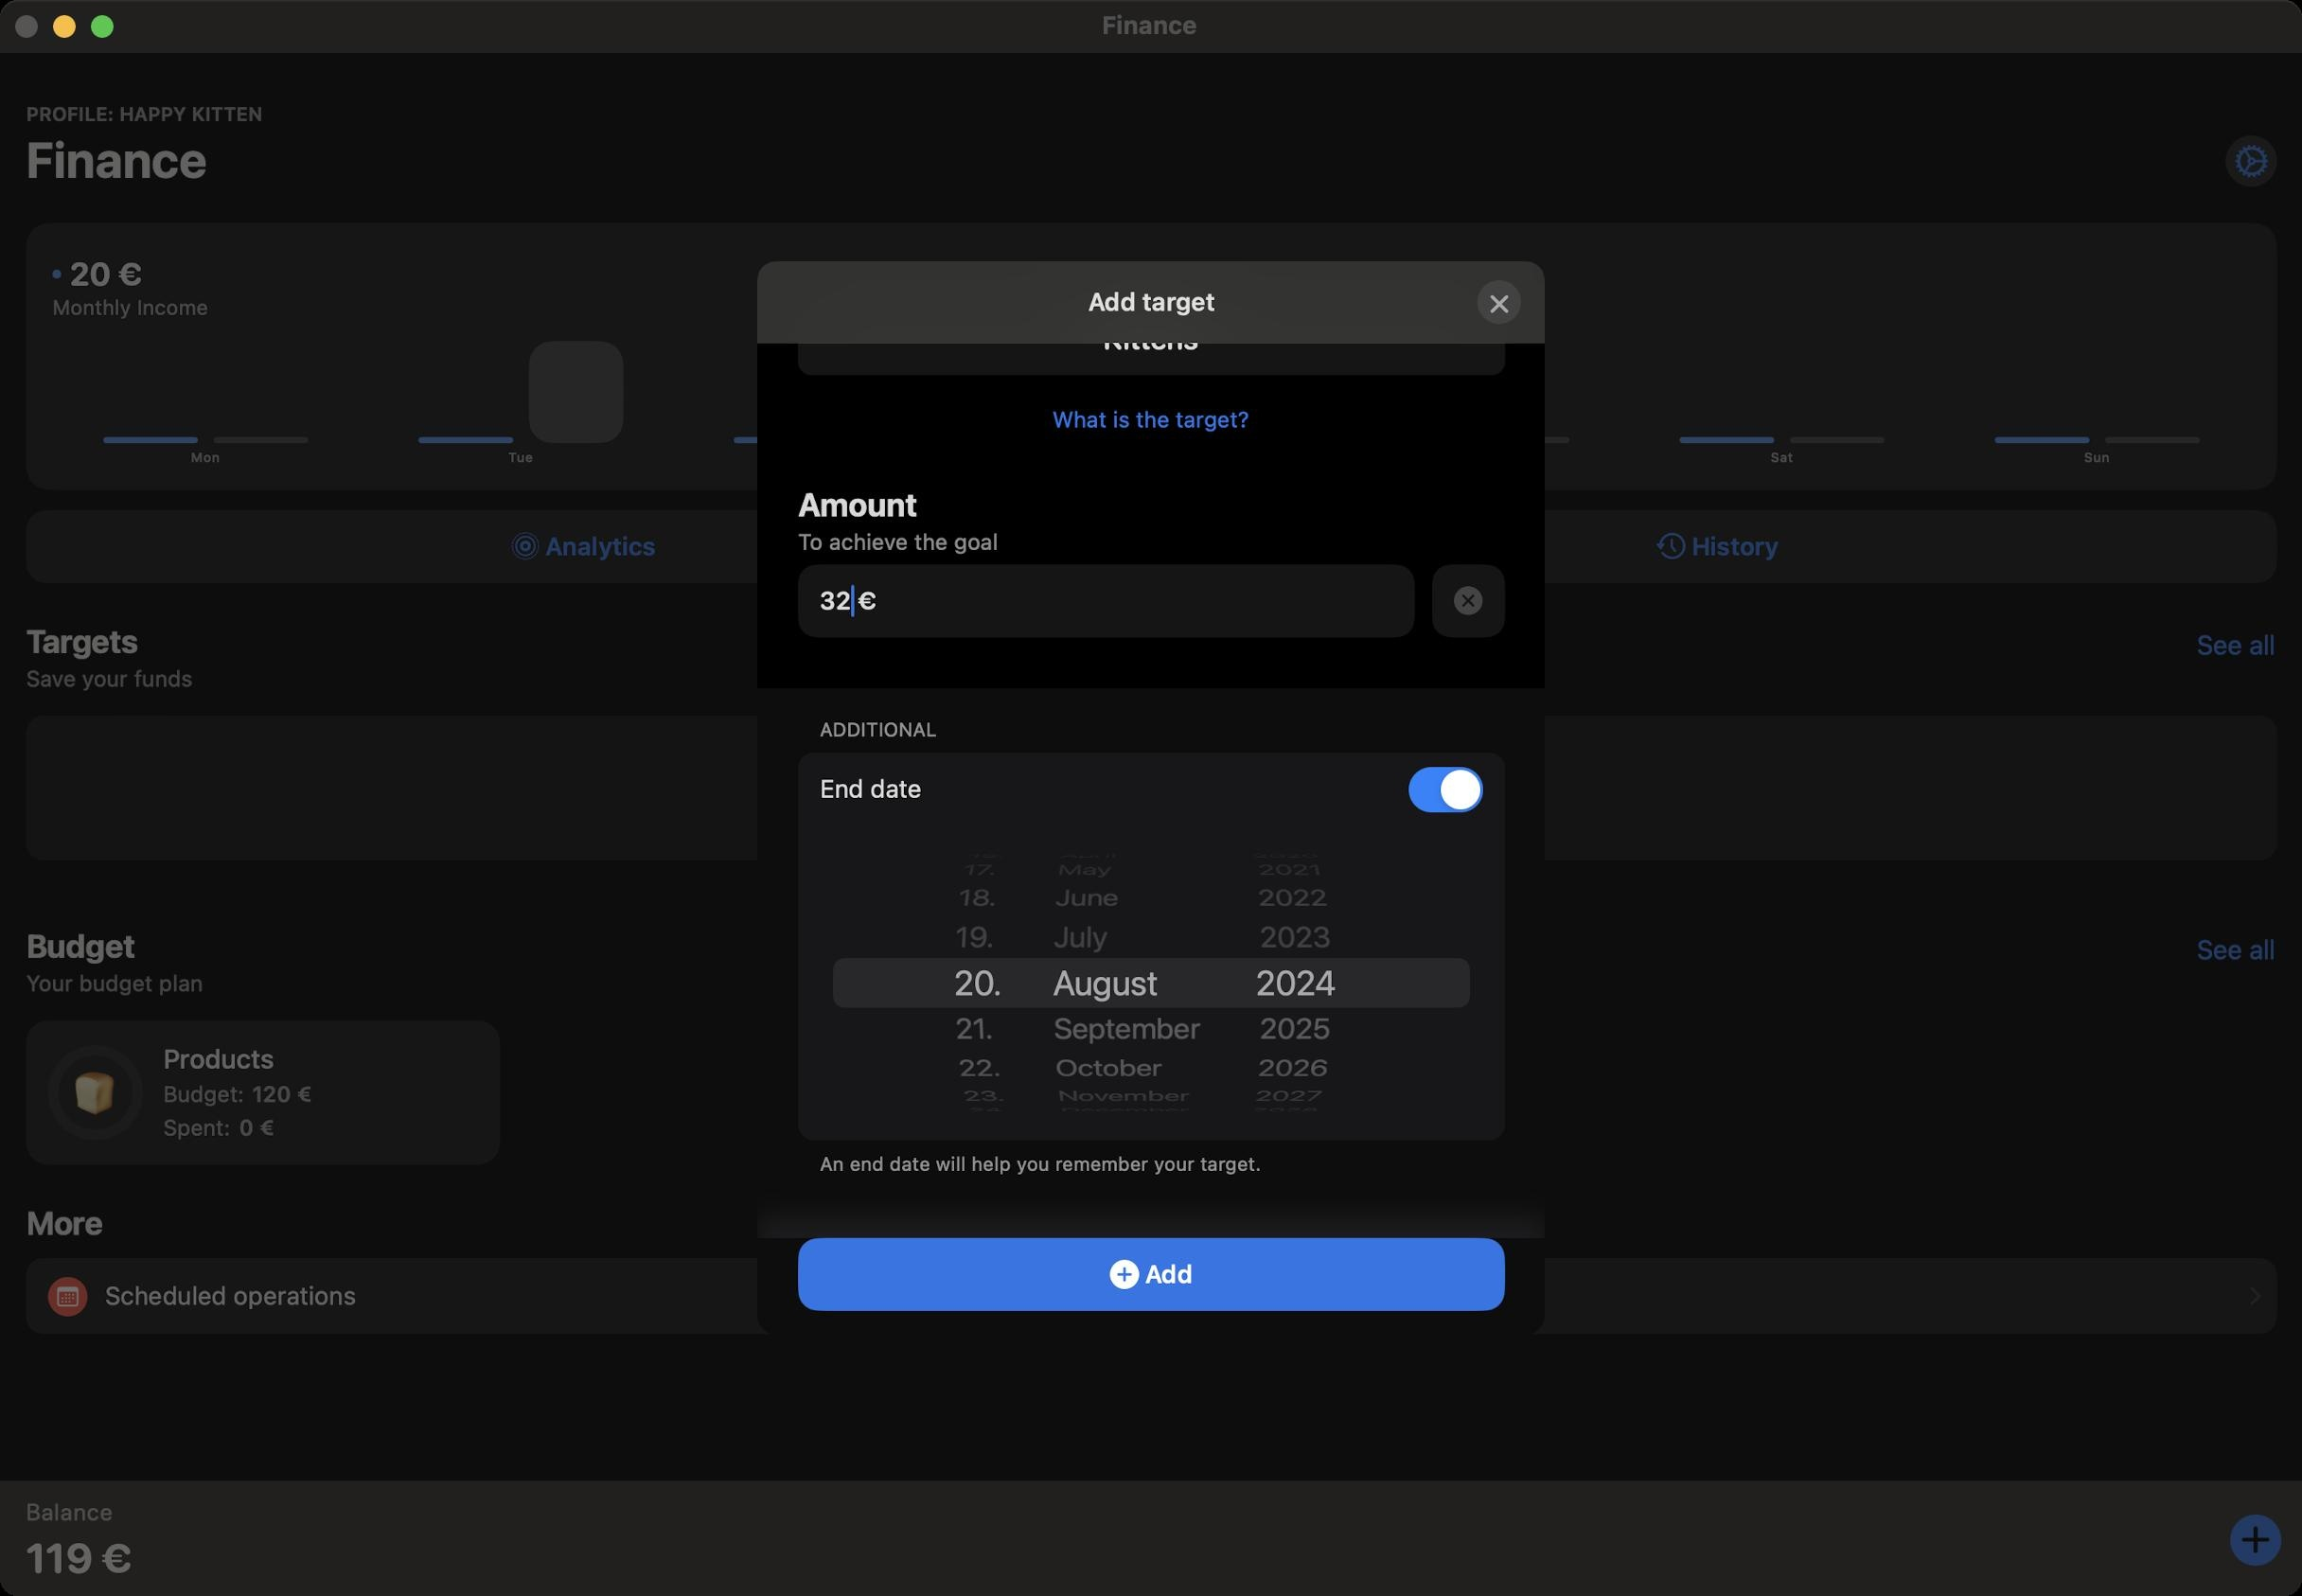
Accessibility tree:
{"name": "Finance", "role": "AXWindow", "description": null, "role_description": "standard window", "value": null, "position": "294.00;94.00", "size": "1216;843", "children": [{"name": null, "role": "AXGroup", "description": null, "role_description": "group", "value": null, "position": "0.00;0.00", "size": "1216;843", "children": [{"name": null, "role": "AXGroup", "description": null, "role_description": "group", "value": null, "position": "0.00;0.00", "size": "1217;843", "children": []}]}, {"name": null, "role": "AXButton", "description": null, "role_description": "close button", "value": null, "position": "7.00;6.00", "size": "14;16", "children": []}, {"name": null, "role": "AXButton", "description": null, "role_description": "zoom button", "value": null, "position": "47.00;6.00", "size": "14;16", "children": [{"name": null, "role": "AXGroup", "description": null, "role_description": "group", "value": null, "position": "47.00;6.00", "size": "14;16", "children": [{"name": null, "role": "AXGroup", "description": null, "role_description": "group", "value": null, "position": "47.00;6.00", "size": "14;16", "children": []}]}]}, {"name": null, "role": "AXButton", "description": null, "role_description": "minimize button", "value": null, "position": "27.00;6.00", "size": "14;16", "children": []}, {"name": null, "role": "AXStaticText", "description": null, "role_description": "text", "value": "Finance", "position": "580.00;5.00", "size": "55;16", "children": []}, {"name": null, "role": "AXSheet", "description": null, "role_description": "sheet", "value": null, "position": "400.00;138.00", "size": "416;567", "children": [{"name": null, "role": "AXGroup", "description": null, "role_description": "group", "value": null, "position": "400.00;138.00", "size": "416;567", "children": [{"name": null, "role": "AXGroup", "description": null, "role_description": "group", "value": null, "position": "400.00;138.00", "size": "417;567", "children": [{"name": null, "role": "AXGroup", "description": null, "role_description": "Nav bar", "value": null, "position": "400.00;138.00", "size": "417;43", "children": [{"name": null, "role": "AXHeading", "description": "Add target", "role_description": "heading", "value": null, "position": "574.79;151.86", "size": "67;16", "children": []}, {"name": null, "role": "AXButton", "description": "close", "role_description": "button", "value": null, "position": "774.22;142.62", "size": "33;34", "children": []}]}, {"name": null, "role": "AXGroup", "description": null, "role_description": "group", "value": null, "position": "400.00;138.00", "size": "417;567", "children": [{"name": null, "role": "AXGroup", "description": null, "role_description": "group", "value": null, "position": "400.00;138.00", "size": "417;567", "children": [{"name": null, "role": "AXStaticText", "description": "🥊", "role_description": "text", "value": null, "position": "570.17;55.61", "size": "77;77", "children": []}, {"name": null, "role": "AXTextField", "description": null, "role_description": "text field", "value": "Kittens", "position": "421.56;159.56", "size": "373;39", "children": []}, {"name": null, "role": "AXButton", "description": "What is the target?", "role_description": "button", "value": null, "position": "415.40;209.61", "size": "386;24", "children": []}, {"name": null, "role": "AXGroup", "description": null, "role_description": "group", "value": null, "position": "421.56;256.58", "size": "373;37", "children": [{"name": null, "role": "AXGroup", "description": null, "role_description": "group", "value": null, "position": "421.56;256.58", "size": "373;20", "children": [{"name": null, "role": "AXStaticText", "description": "Amount", "role_description": "text", "value": null, "position": "421.56;256.58", "size": "373;20", "children": []}]}, {"name": null, "role": "AXStaticText", "description": "To achieve the goal", "role_description": "text", "value": null, "position": "421.56;278.91", "size": "373;15", "children": []}]}, {"name": null, "role": "AXTextField", "description": null, "role_description": "text field", "value": "32 €", "position": "421.56;298.16", "size": "326;38", "children": []}, {"name": null, "role": "AXButton", "description": "clearField", "role_description": "button", "value": null, "position": "756.51;298.16", "size": "38;38", "children": []}, {"name": null, "role": "AXStaticText", "description": "ADDITIONAL", "role_description": "text", "value": null, "position": "433.11;379.01", "size": "350;12", "children": []}, {"name": null, "role": "AXStaticText", "description": "End date", "role_description": "text", "value": null, "position": "433.11;409.04", "size": "54;15", "children": []}, {"name": null, "role": "AXCheckBox", "description": null, "role_description": "checkbox", "value": "1", "position": "744.19;405.19", "size": "39;24", "children": []}, {"name": null, "role": "AXGroup", "description": null, "role_description": "group", "value": null, "position": "433.11;435.99", "size": "350;166", "children": [{"name": null, "role": "AXSlider", "description": null, "role_description": "slider", "value": 5010.0, "position": "503.95;407.12", "size": "42;224", "children": []}, {"name": null, "role": "AXSlider", "description": null, "role_description": "slider", "value": 4987.0, "position": "549.38;407.12", "size": "102;224", "children": []}, {"name": null, "role": "AXSlider", "description": null, "role_description": "slider", "value": 2023.0, "position": "655.64;407.12", "size": "58;224", "children": []}]}, {"name": null, "role": "AXStaticText", "description": "An end date will help you remember your target.", "role_description": "text", "value": null, "position": "433.11;608.47", "size": "350;12", "children": []}, {"name": null, "role": "AXButton", "description": "Add", "role_description": "button", "value": null, "position": "421.56;653.90", "size": "373;38", "children": []}]}]}]}]}]}, {"name": "Finance", "role": "AXWindow", "description": null, "role_description": "standard window", "value": null, "position": "294.00;94.00", "size": "1216;843", "children": [{"name": null, "role": "AXGroup", "description": null, "role_description": "group", "value": null, "position": "0.00;0.00", "size": "1216;843", "children": [{"name": null, "role": "AXGroup", "description": null, "role_description": "group", "value": null, "position": "0.00;0.00", "size": "1217;843", "children": []}]}, {"name": null, "role": "AXButton", "description": null, "role_description": "close button", "value": null, "position": "7.00;6.00", "size": "14;16", "children": []}, {"name": null, "role": "AXButton", "description": null, "role_description": "zoom button", "value": null, "position": "47.00;6.00", "size": "14;16", "children": [{"name": null, "role": "AXGroup", "description": null, "role_description": "group", "value": null, "position": "47.00;6.00", "size": "14;16", "children": [{"name": null, "role": "AXGroup", "description": null, "role_description": "group", "value": null, "position": "47.00;6.00", "size": "14;16", "children": []}]}]}, {"name": null, "role": "AXButton", "description": null, "role_description": "minimize button", "value": null, "position": "27.00;6.00", "size": "14;16", "children": []}, {"name": null, "role": "AXStaticText", "description": null, "role_description": "text", "value": "Finance", "position": "580.00;5.00", "size": "55;16", "children": []}, {"name": null, "role": "AXSheet", "description": null, "role_description": "sheet", "value": null, "position": "400.00;138.00", "size": "416;567", "children": [{"name": null, "role": "AXGroup", "description": null, "role_description": "group", "value": null, "position": "400.00;138.00", "size": "416;567", "children": [{"name": null, "role": "AXGroup", "description": null, "role_description": "group", "value": null, "position": "400.00;138.00", "size": "417;567", "children": [{"name": null, "role": "AXGroup", "description": null, "role_description": "Nav bar", "value": null, "position": "400.00;138.00", "size": "417;43", "children": [{"name": null, "role": "AXHeading", "description": "Add target", "role_description": "heading", "value": null, "position": "574.79;151.86", "size": "67;16", "children": []}, {"name": null, "role": "AXButton", "description": "close", "role_description": "button", "value": null, "position": "774.22;142.62", "size": "33;34", "children": []}]}, {"name": null, "role": "AXGroup", "description": null, "role_description": "group", "value": null, "position": "400.00;138.00", "size": "417;567", "children": [{"name": null, "role": "AXGroup", "description": null, "role_description": "group", "value": null, "position": "400.00;138.00", "size": "417;567", "children": [{"name": null, "role": "AXStaticText", "description": "🥊", "role_description": "text", "value": null, "position": "570.17;55.61", "size": "77;77", "children": []}, {"name": null, "role": "AXTextField", "description": null, "role_description": "text field", "value": "Kittens", "position": "421.56;159.56", "size": "373;39", "children": []}, {"name": null, "role": "AXButton", "description": "What is the target?", "role_description": "button", "value": null, "position": "415.40;209.61", "size": "386;24", "children": []}, {"name": null, "role": "AXGroup", "description": null, "role_description": "group", "value": null, "position": "421.56;256.58", "size": "373;37", "children": [{"name": null, "role": "AXGroup", "description": null, "role_description": "group", "value": null, "position": "421.56;256.58", "size": "373;20", "children": [{"name": null, "role": "AXStaticText", "description": "Amount", "role_description": "text", "value": null, "position": "421.56;256.58", "size": "373;20", "children": []}]}, {"name": null, "role": "AXStaticText", "description": "To achieve the goal", "role_description": "text", "value": null, "position": "421.56;278.91", "size": "373;15", "children": []}]}, {"name": null, "role": "AXTextField", "description": null, "role_description": "text field", "value": "32 €", "position": "421.56;298.16", "size": "326;38", "children": []}, {"name": null, "role": "AXButton", "description": "clearField", "role_description": "button", "value": null, "position": "756.51;298.16", "size": "38;38", "children": []}, {"name": null, "role": "AXStaticText", "description": "ADDITIONAL", "role_description": "text", "value": null, "position": "433.11;379.01", "size": "350;12", "children": []}, {"name": null, "role": "AXStaticText", "description": "End date", "role_description": "text", "value": null, "position": "433.11;409.04", "size": "54;15", "children": []}, {"name": null, "role": "AXCheckBox", "description": null, "role_description": "checkbox", "value": "1", "position": "744.19;405.19", "size": "39;24", "children": []}, {"name": null, "role": "AXGroup", "description": null, "role_description": "group", "value": null, "position": "433.11;435.99", "size": "350;166", "children": [{"name": null, "role": "AXSlider", "description": null, "role_description": "slider", "value": 5010.0, "position": "503.95;407.12", "size": "42;224", "children": []}, {"name": null, "role": "AXSlider", "description": null, "role_description": "slider", "value": 4987.0, "position": "549.38;407.12", "size": "102;224", "children": []}, {"name": null, "role": "AXSlider", "description": null, "role_description": "slider", "value": 2023.0, "position": "655.64;407.12", "size": "58;224", "children": []}]}, {"name": null, "role": "AXStaticText", "description": "An end date will help you remember your target.", "role_description": "text", "value": null, "position": "433.11;608.47", "size": "350;12", "children": []}, {"name": null, "role": "AXButton", "description": "Add", "role_description": "button", "value": null, "position": "421.56;653.90", "size": "373;38", "children": []}]}]}]}]}]}]}]}